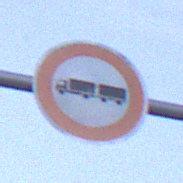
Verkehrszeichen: VerbotLastkraftwagenMitAnhaenger
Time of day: SunriseSunset
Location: Outdoor (Suburban)
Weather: PartlyCloudy
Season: NotSpecified
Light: Natural